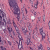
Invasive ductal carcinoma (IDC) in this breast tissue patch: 1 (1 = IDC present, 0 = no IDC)